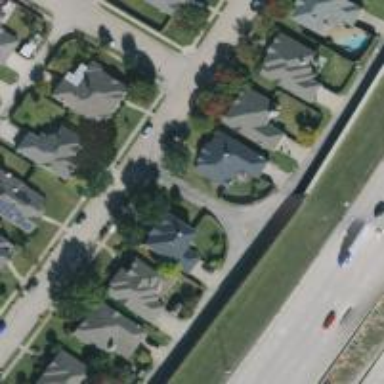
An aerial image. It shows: Alleyway designated as service road.